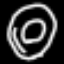
Label: donut